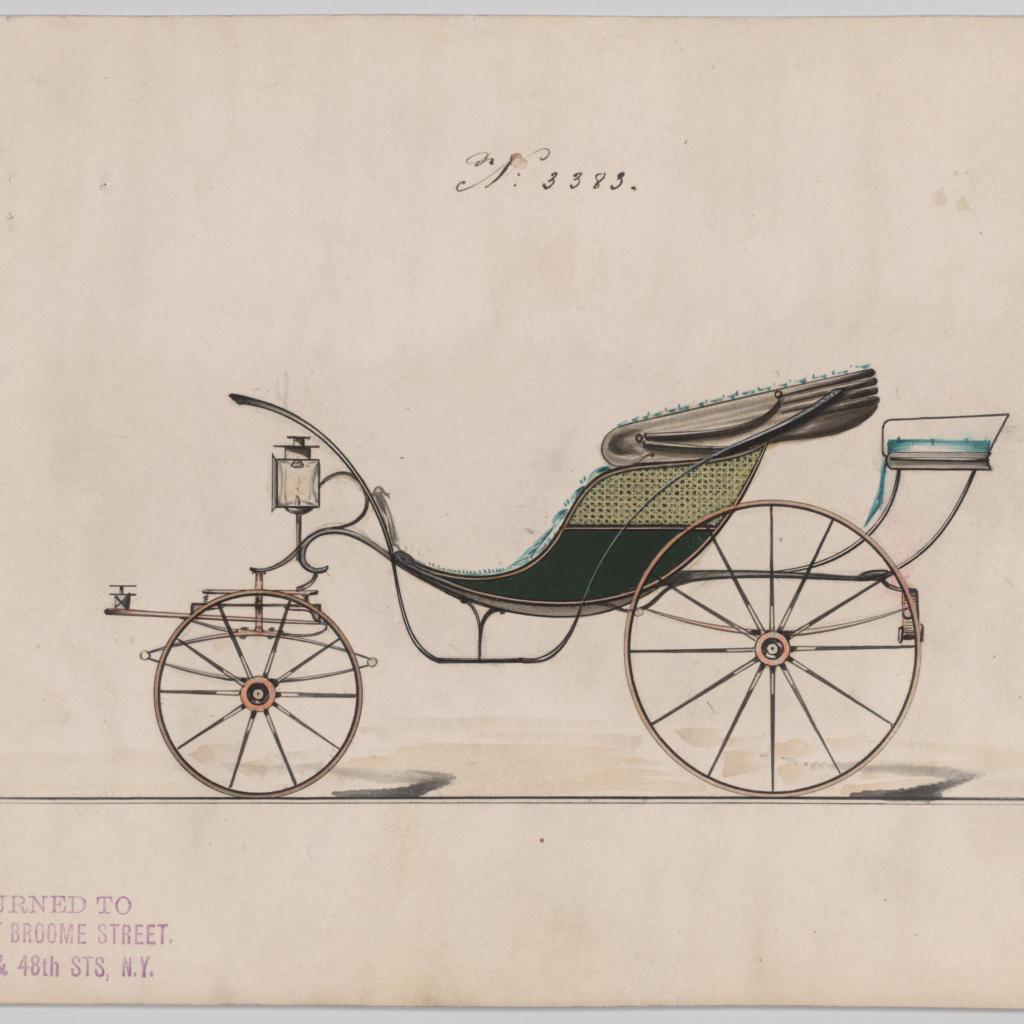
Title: Design for Pony Phaeton, no. 3383
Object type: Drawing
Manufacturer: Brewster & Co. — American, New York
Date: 1877
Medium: Pen and black ink, watercolor and gouache with graphite and gum arabic
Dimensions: Sheet: 6 1/8 x 9 in. (15.6 x 22.9 cm)
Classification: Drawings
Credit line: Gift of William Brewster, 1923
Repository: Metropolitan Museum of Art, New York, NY